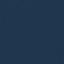
Label: SeaLake